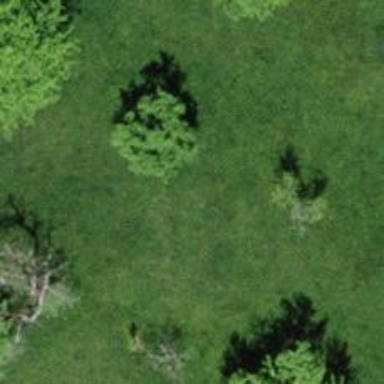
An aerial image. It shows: Broadleaved tree with lush leaves.